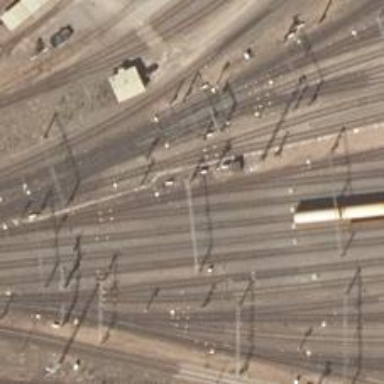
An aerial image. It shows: Rail yard with electrified contact lines for the trains.